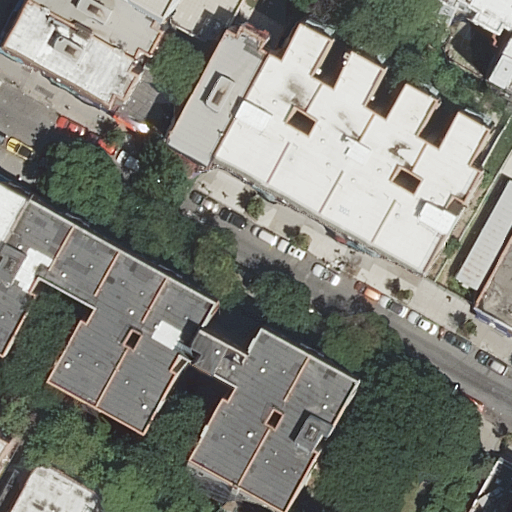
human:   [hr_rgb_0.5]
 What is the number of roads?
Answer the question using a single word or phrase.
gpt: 1

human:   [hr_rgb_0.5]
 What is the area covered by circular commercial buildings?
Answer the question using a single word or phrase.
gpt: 0m2

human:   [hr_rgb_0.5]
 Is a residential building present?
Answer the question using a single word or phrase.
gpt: yes

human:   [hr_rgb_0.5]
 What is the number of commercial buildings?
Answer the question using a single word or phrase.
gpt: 0

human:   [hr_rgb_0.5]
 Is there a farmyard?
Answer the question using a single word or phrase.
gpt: no

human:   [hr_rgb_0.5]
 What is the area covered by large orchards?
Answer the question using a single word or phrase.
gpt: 0m2

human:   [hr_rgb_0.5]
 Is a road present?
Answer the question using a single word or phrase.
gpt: yes

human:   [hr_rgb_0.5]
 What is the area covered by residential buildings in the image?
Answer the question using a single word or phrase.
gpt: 6210m2

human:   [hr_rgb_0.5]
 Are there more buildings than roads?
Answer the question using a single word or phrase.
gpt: yes

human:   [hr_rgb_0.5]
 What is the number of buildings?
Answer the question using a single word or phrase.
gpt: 22

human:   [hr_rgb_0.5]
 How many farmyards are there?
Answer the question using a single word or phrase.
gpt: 0

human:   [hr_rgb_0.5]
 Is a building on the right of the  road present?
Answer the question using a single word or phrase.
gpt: yes

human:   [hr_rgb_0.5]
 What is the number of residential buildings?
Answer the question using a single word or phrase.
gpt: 22

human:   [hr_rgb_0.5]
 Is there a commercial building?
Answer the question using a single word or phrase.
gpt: no

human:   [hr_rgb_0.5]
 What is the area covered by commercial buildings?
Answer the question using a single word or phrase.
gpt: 0m2

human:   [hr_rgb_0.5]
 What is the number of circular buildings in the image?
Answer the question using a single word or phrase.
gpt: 0

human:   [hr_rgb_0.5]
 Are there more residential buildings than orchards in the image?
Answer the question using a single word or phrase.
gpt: yes

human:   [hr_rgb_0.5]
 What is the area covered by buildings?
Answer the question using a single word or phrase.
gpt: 6210m2

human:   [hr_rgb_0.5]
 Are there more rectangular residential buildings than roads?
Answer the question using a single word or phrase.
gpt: yes

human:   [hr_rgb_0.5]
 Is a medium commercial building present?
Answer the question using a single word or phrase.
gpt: no

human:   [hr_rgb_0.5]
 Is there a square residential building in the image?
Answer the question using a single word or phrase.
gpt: no

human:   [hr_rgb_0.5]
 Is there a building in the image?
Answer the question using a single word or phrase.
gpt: yes

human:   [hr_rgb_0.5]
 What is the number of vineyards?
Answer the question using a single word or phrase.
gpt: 0

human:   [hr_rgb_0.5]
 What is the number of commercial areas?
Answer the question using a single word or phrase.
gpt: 0

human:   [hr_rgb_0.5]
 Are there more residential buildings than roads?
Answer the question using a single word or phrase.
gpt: yes

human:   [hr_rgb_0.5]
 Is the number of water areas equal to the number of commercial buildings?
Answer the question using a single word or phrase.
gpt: yes

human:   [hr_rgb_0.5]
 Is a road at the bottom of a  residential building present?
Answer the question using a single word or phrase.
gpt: yes

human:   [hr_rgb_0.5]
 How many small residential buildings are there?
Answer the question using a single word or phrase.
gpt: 7

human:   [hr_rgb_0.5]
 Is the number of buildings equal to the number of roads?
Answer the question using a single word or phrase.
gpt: no

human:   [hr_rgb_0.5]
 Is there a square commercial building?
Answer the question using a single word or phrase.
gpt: no

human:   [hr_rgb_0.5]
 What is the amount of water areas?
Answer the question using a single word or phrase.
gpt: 0

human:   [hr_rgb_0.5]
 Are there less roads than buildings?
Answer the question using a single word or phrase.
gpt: yes

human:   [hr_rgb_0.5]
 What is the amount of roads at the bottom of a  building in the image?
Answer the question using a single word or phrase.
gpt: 1

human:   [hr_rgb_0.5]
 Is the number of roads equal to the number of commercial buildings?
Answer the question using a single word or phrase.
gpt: no

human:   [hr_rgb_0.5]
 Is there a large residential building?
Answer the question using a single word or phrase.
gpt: yes

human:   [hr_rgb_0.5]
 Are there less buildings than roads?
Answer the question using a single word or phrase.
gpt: no

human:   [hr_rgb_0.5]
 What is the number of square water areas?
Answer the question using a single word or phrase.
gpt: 0

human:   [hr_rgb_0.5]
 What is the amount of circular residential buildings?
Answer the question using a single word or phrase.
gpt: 0

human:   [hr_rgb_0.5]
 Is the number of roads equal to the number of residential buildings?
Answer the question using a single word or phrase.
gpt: no

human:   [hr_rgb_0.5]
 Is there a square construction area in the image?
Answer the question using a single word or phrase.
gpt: no

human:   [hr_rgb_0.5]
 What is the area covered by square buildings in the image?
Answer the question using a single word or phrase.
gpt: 0m2

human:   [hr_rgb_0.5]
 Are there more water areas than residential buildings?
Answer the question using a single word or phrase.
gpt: no

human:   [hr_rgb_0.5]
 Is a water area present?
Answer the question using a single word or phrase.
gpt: no

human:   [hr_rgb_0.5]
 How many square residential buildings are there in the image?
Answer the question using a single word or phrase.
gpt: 0

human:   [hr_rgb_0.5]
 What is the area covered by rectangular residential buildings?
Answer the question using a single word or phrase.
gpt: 1167m2

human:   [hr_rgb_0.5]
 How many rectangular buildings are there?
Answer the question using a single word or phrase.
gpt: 11

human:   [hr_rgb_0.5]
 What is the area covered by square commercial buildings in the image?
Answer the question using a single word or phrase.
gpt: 0m2

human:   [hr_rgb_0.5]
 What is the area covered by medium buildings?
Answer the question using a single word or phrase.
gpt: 3264m2

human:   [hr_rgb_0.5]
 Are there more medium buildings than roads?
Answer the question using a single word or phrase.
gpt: yes

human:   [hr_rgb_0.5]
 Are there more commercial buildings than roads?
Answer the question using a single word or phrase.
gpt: no

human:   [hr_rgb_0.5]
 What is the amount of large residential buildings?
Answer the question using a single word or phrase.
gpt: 2

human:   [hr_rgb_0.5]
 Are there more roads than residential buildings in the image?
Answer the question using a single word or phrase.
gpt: no

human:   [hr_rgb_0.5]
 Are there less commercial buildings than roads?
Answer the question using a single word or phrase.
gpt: yes

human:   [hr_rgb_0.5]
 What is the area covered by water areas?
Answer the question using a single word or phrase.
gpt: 0m2

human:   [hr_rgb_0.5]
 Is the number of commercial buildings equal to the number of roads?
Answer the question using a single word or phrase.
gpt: no

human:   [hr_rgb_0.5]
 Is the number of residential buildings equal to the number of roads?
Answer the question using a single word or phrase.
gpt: no

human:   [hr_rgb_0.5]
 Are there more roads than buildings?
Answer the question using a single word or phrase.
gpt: no

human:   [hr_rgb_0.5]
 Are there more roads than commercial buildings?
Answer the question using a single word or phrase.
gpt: yes

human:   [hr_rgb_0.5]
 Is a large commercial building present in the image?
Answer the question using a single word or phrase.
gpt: no

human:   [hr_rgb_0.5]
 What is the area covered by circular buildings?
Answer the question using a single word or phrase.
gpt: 0m2

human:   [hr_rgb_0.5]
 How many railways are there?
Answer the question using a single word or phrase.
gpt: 0

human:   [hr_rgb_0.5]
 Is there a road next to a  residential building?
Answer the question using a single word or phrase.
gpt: yes

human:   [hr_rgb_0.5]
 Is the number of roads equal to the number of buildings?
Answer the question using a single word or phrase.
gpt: no

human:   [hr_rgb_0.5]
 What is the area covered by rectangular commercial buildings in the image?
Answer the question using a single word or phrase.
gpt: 0m2